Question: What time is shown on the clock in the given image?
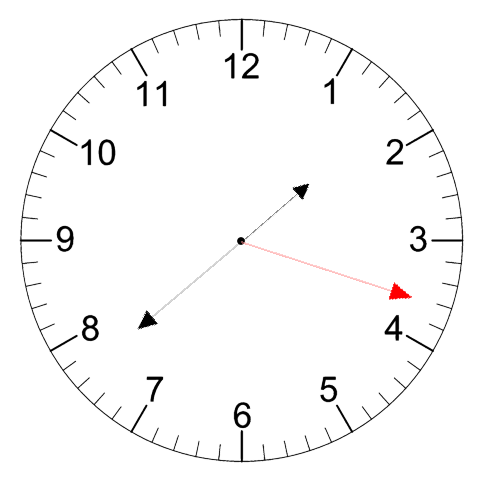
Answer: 01:38:18